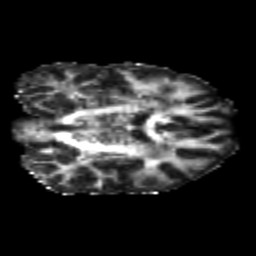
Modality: FA
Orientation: coronal
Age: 22
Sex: male
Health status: healthy
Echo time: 0.074 s